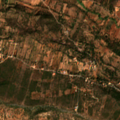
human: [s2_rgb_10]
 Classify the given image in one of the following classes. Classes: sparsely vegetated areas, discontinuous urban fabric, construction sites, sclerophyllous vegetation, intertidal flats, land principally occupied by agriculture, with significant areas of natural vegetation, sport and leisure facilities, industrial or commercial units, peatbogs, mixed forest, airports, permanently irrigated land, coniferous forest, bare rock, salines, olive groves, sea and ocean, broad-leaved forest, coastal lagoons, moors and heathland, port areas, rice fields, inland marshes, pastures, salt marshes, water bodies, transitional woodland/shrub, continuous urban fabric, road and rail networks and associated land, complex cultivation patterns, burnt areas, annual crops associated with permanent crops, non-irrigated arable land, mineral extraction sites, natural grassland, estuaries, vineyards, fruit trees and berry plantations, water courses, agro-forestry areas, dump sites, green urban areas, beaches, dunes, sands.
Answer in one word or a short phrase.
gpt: fruit trees and berry plantations, olive groves, annual crops associated with permanent crops, land principally occupied by agriculture, with significant areas of natural vegetation, sclerophyllous vegetation, transitional woodland/shrub